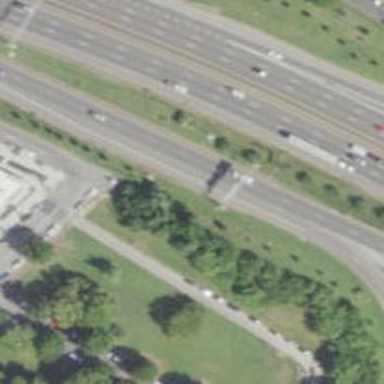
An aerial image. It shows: Motorway junction.